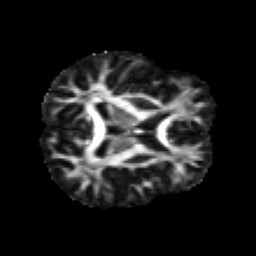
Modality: FA
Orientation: axial
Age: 33
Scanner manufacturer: siemens
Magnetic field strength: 3 T
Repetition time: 2.2 s
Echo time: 0.084 s